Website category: sports
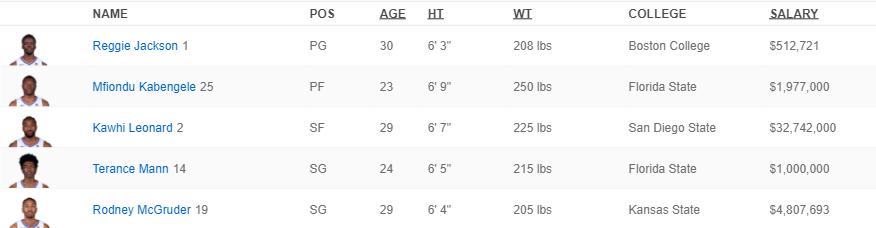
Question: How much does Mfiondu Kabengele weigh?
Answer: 250 lbs

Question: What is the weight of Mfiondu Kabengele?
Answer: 250 lbs

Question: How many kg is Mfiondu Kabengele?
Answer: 250 lbs

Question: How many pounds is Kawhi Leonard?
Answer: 225 lbs

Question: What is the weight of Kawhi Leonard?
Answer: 225 lbs

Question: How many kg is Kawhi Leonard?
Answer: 225 lbs

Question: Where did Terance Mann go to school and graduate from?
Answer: Florida State

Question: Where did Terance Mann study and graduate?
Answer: Florida State

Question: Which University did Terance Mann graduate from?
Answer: Florida State

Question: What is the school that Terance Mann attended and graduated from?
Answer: Florida State

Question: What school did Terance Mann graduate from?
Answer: Florida State

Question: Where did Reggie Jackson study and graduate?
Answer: Boston College

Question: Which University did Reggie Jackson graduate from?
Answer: Boston College

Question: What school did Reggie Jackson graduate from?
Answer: Boston College

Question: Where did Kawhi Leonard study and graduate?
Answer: San Diego State

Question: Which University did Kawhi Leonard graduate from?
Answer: San Diego State

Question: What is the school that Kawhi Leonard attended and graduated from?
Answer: San Diego State

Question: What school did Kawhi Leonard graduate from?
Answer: San Diego State

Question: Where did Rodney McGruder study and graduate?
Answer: Kansas State

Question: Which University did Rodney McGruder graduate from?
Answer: Kansas State

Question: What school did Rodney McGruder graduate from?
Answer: Kansas State

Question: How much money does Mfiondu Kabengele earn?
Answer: $1,977,000

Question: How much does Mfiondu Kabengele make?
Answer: $1,977,000

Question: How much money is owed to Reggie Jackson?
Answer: $512,721

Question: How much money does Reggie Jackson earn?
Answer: $512,721

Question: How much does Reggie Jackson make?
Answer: $512,721

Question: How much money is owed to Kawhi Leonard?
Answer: $32,742,000

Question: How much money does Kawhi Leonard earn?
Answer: $32,742,000

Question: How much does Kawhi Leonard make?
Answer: $32,742,000

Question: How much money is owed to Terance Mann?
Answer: $1,000,000

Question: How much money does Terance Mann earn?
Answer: $1,000,000

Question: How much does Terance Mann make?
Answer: $1,000,000

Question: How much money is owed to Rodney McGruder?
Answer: $4,807,693

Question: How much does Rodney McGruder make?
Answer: $4,807,693

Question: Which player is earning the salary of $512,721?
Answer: Reggie Jackson

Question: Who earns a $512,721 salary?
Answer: Reggie Jackson

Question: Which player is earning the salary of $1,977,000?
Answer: Mfiondu Kabengele

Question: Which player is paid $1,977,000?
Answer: Mfiondu Kabengele

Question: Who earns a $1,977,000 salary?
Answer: Mfiondu Kabengele

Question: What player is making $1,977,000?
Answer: Mfiondu Kabengele

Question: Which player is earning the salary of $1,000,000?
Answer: Terance Mann

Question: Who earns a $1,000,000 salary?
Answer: Terance Mann

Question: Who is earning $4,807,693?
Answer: Rodney McGruder

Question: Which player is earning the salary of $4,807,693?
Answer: Rodney McGruder

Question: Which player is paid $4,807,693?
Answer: Rodney McGruder

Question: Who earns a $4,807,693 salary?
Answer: Rodney McGruder

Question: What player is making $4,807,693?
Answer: Rodney McGruder

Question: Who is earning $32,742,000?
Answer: Kawhi Leonard

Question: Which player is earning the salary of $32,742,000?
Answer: Kawhi Leonard

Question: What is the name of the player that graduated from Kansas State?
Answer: Rodney McGruder

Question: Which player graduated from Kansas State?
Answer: Rodney McGruder

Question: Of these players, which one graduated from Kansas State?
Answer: Rodney McGruder

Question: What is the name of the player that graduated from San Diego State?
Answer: Kawhi Leonard

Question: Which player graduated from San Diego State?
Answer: Kawhi Leonard

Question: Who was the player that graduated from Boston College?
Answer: Reggie Jackson

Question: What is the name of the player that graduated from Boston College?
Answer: Reggie Jackson

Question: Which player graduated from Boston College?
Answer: Reggie Jackson